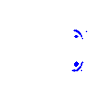
Particle: electron